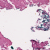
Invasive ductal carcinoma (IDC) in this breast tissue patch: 0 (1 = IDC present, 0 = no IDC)